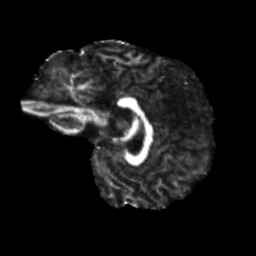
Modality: FA
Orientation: sagittal
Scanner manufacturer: siemens
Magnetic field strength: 3 T
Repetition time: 4 s
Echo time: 0.0594 s